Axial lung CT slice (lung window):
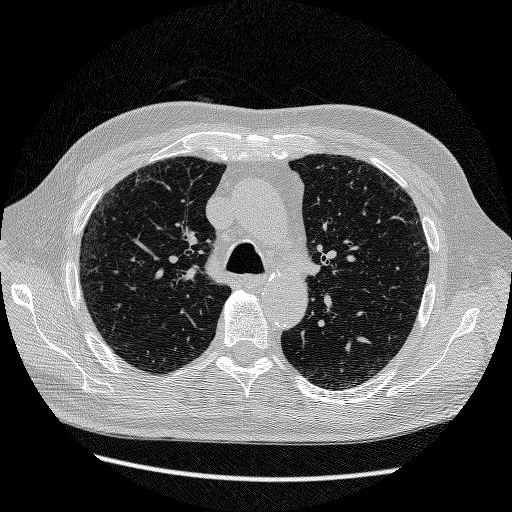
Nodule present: no